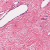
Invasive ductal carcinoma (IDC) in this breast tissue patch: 0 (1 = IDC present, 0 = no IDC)